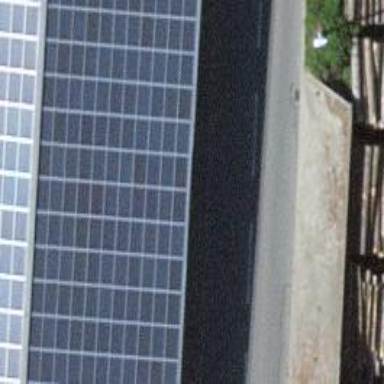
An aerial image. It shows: Solar power generator utilizing photovoltaic technology with solar photovoltaic panels.